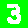
Digit: 3